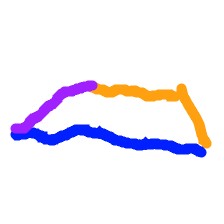
Shape: trapezoid